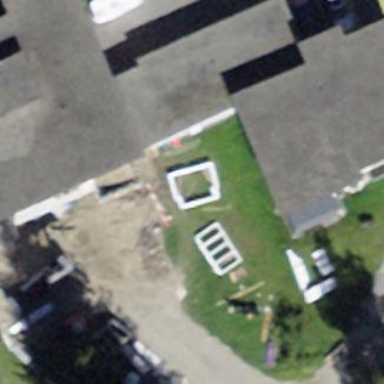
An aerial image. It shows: Building with flat roof.